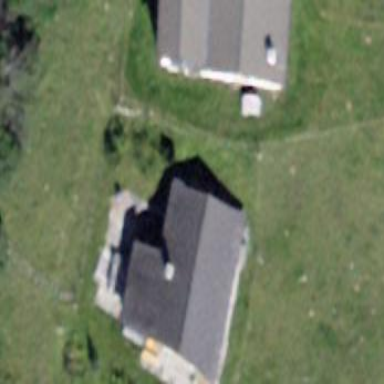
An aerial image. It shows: Gabled house with grey roof.